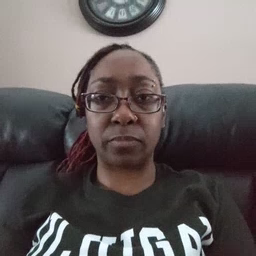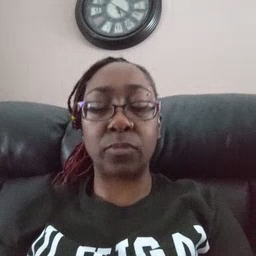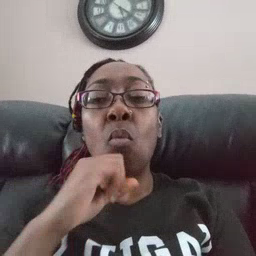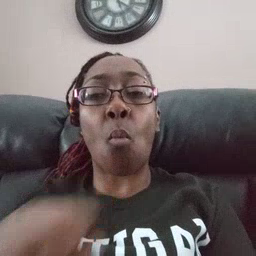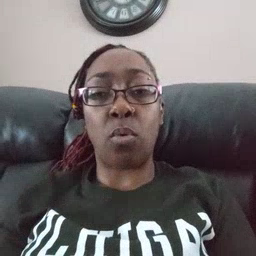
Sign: old